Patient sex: M
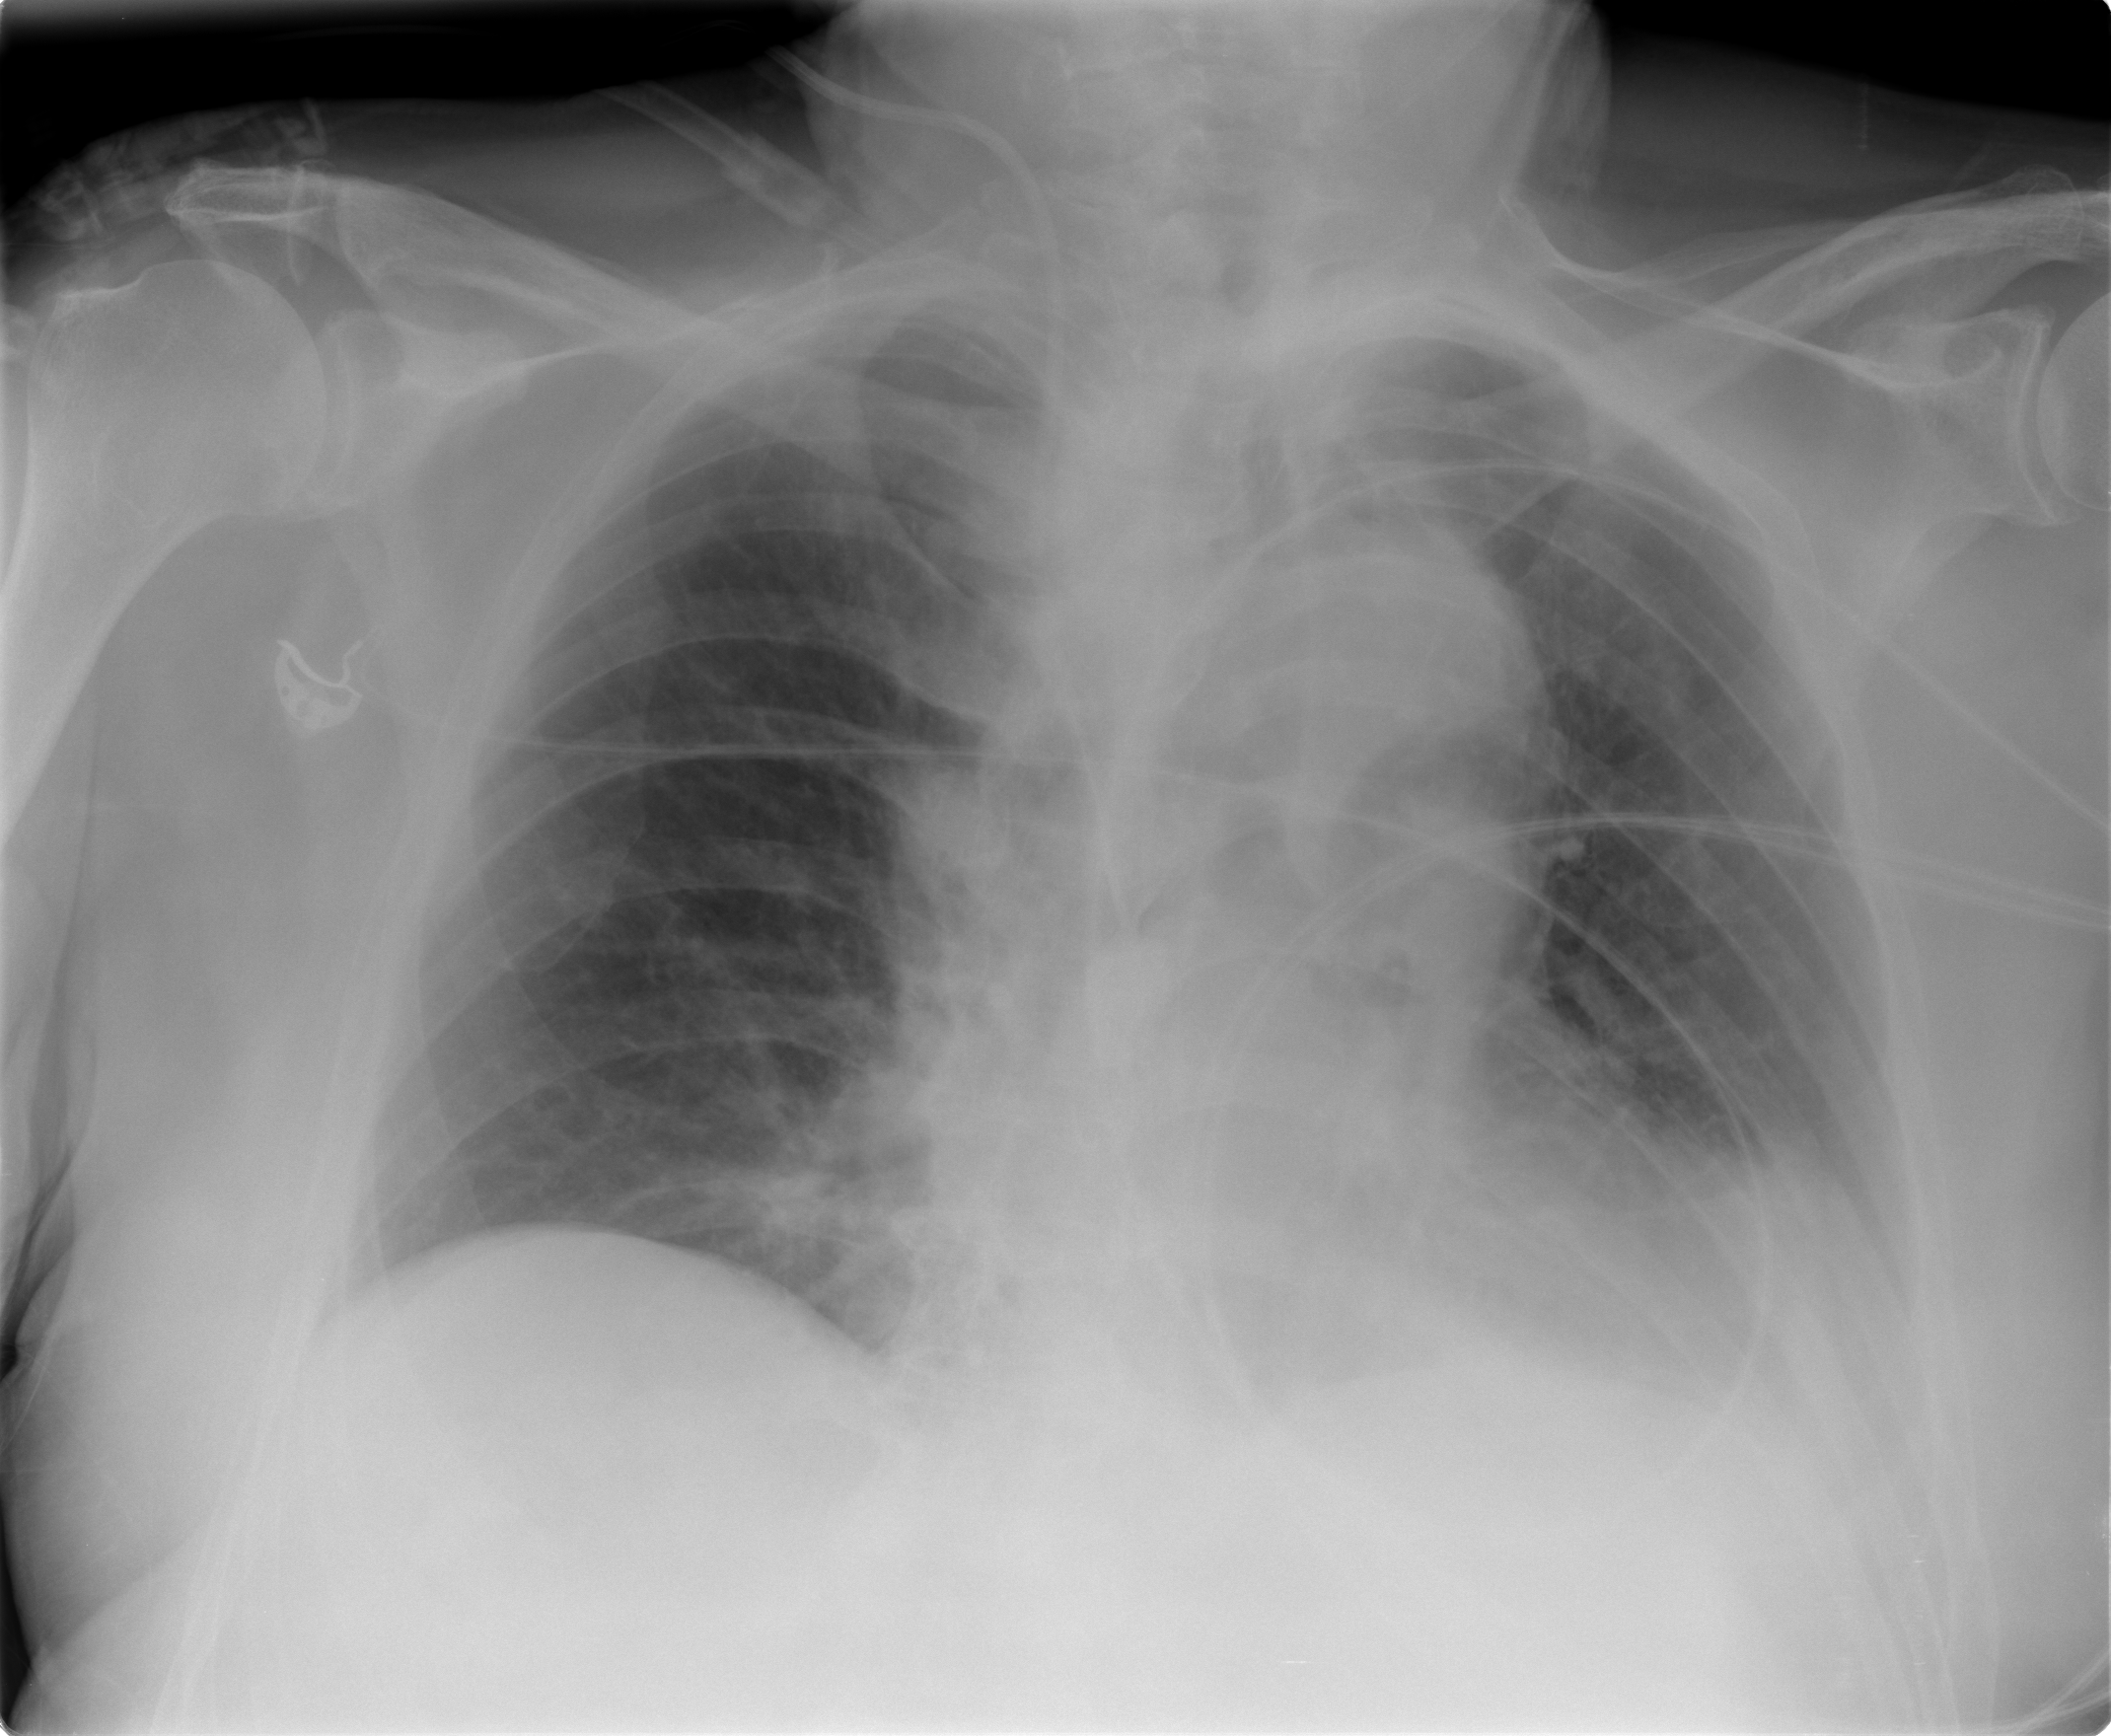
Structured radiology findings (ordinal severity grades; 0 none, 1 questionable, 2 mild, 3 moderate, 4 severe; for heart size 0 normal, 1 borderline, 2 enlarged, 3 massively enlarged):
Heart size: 0
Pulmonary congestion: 0
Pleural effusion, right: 0
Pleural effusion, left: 2
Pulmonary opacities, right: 0
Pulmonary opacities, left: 0
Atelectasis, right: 0
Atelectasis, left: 0